Field crop: tomato
Growth stage: 1
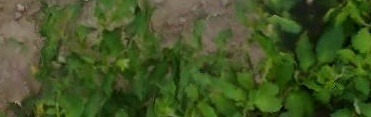
Species: tomato